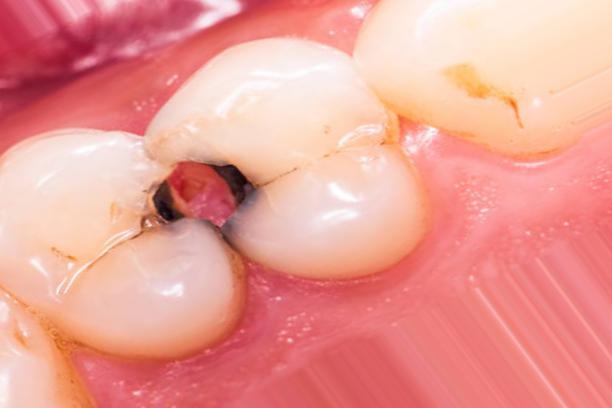
Condition: Caries